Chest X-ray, PA view. Patient: 39 years old, sex M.
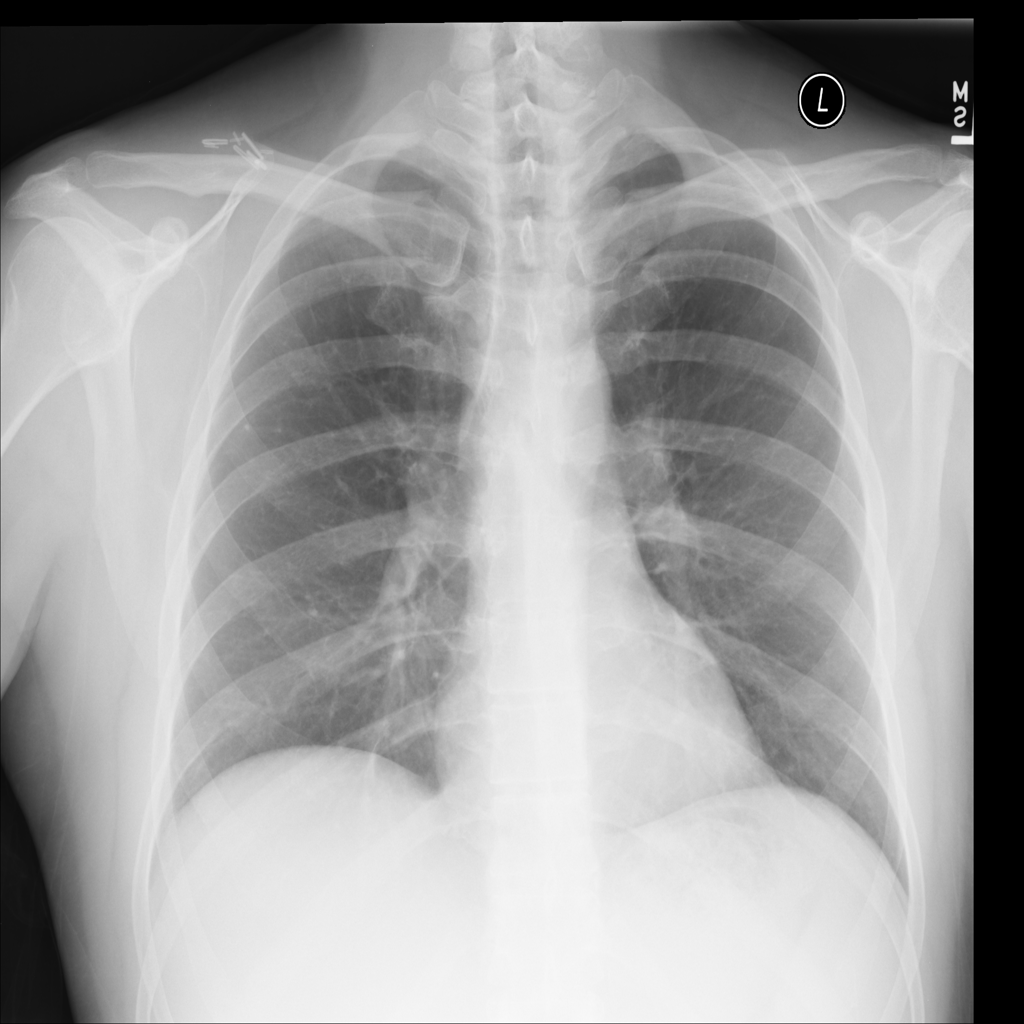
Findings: No Finding